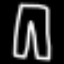
Label: pants